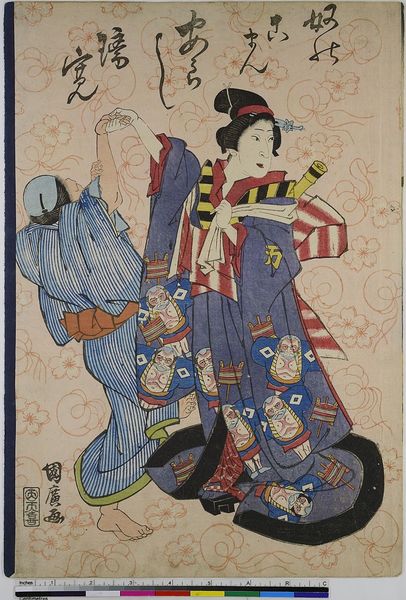
Titel: Der Schauspieler Arashi Rikan II als Yakko no Koman
Künstler: Takigawa Kunihiro
Standort: Hamburg
Institution: Museum für Kunst und Gewerbe Hamburg
Schlagwörter: blau, fuß, hand, mann, gelb, frau, frisur, schwarz, kappe, arm, haare, tanzen, theater, holzschnitt, japan, gestreift, schriftzeichen, druckgraphik, druckgrafik, schwert, zeit, schauspieler, farbholzschnitt, schauspielerin, kabuki, edo, reproduktionen, druckerzeugnisse, theateraufführung, ukiyo